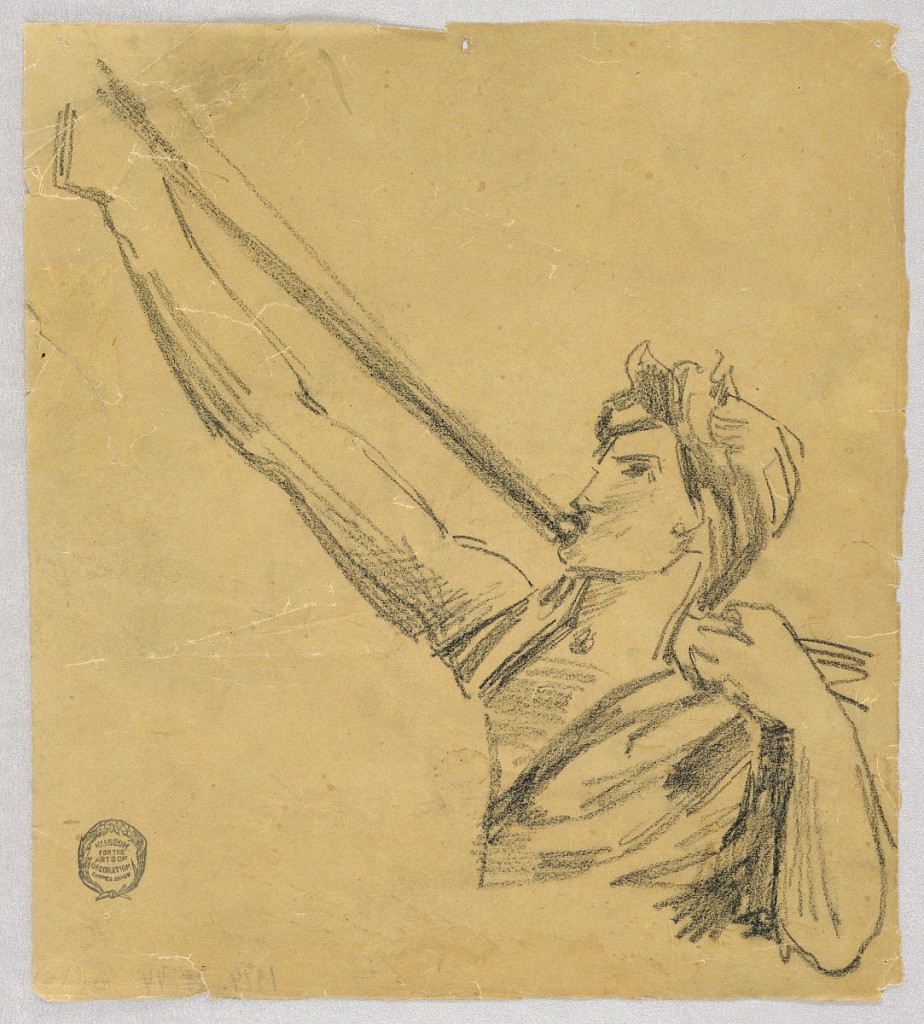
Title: Sketch for an Angel
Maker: Francis Augustus Lathrop, American, 1849–1909
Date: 1880–90
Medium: Chracoal on tracing paper
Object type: Drawing
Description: The upper part of an angel is shown, turned toward left. He blows a trumpet, supported by his extended right arm. The left hand lies upon the shoulder.